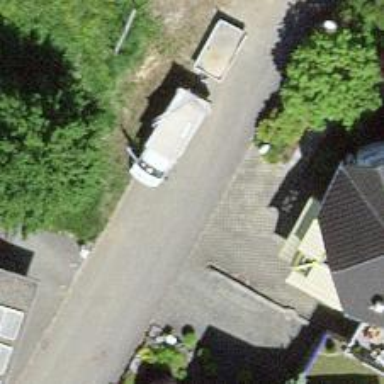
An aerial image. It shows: Paved residential road.